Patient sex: F
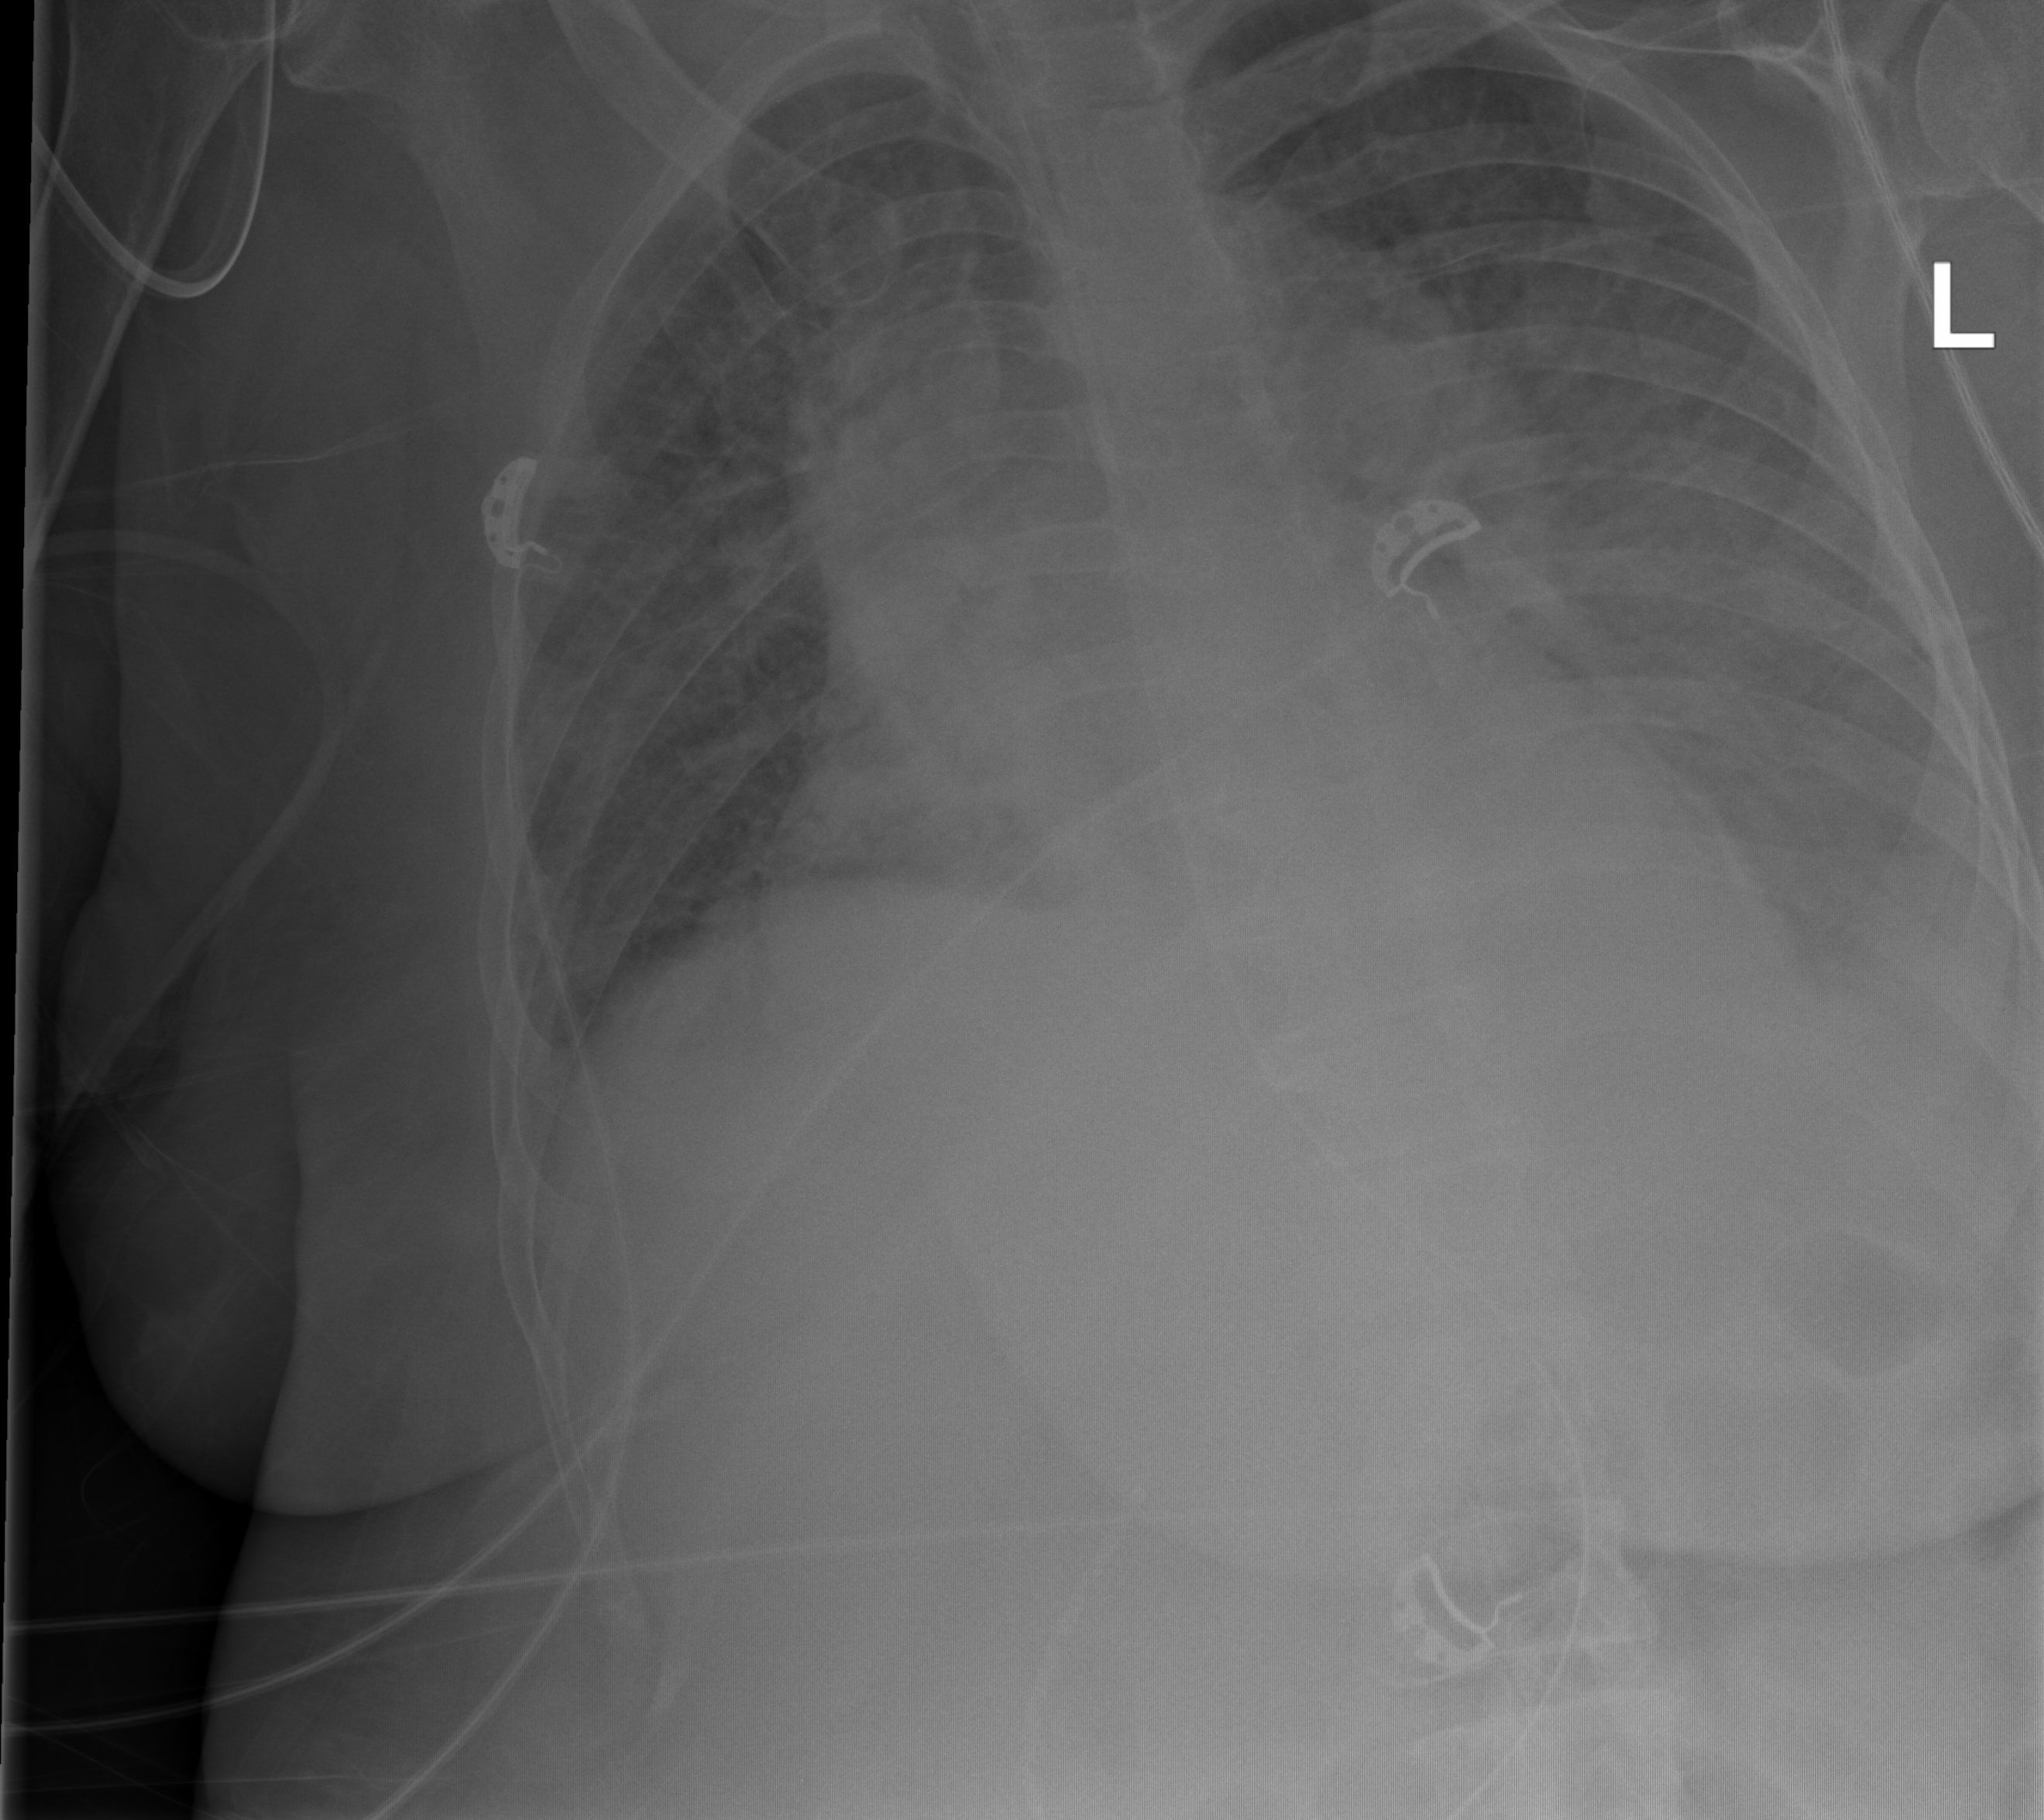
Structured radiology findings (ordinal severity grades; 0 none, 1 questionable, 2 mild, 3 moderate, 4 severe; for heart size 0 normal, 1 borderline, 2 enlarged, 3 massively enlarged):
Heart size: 0
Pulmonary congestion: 3
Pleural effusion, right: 1
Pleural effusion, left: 2
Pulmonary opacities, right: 3
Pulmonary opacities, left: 3
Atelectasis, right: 2
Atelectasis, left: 2